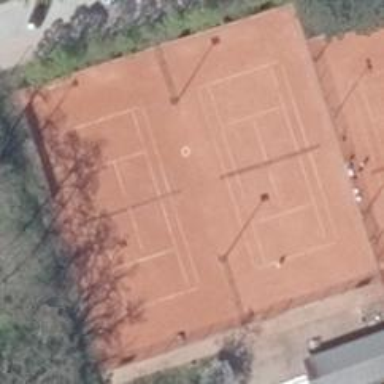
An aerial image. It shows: Tennis court on pitch designated for leisure land.